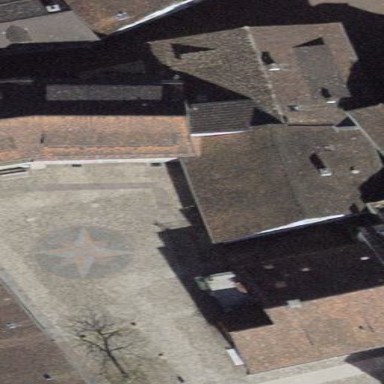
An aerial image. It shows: Building with tile roof.